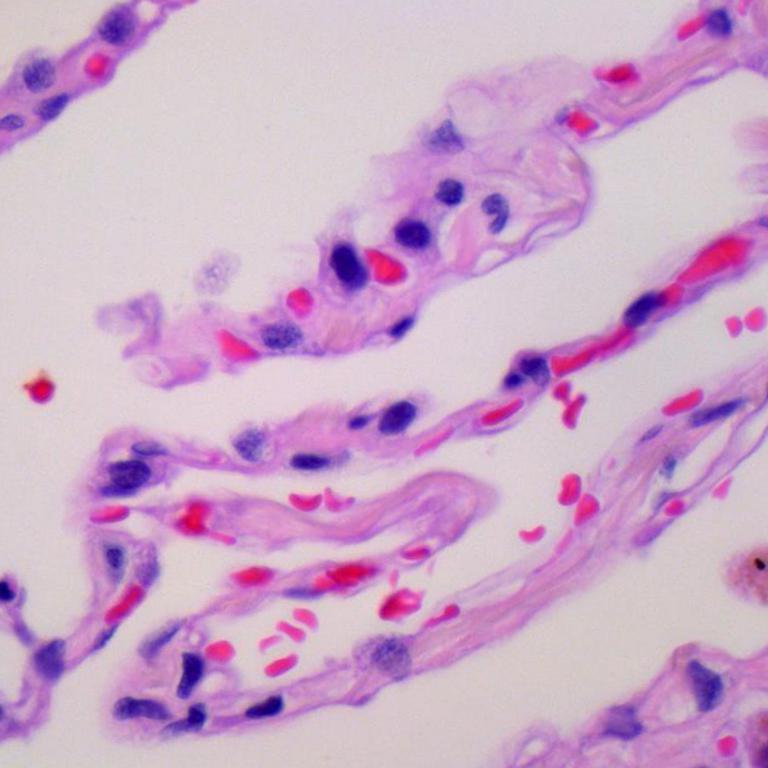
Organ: lung
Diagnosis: benign